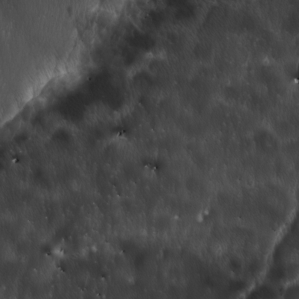
Label: non_frost